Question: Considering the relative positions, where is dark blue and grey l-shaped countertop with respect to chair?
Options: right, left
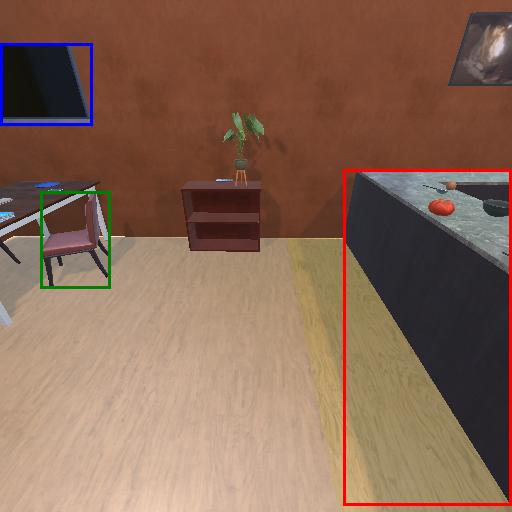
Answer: right